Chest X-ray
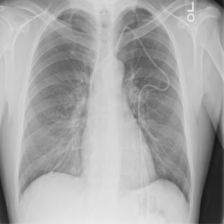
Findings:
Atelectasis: negative
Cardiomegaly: negative
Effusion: negative
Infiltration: negative
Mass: negative
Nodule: negative
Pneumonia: negative
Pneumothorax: negative
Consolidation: negative
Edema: negative
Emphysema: negative
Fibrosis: negative
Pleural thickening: negative
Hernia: negative